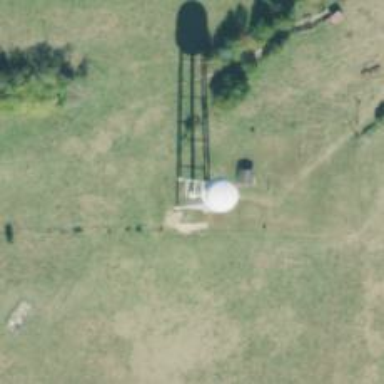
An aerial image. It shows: Water tower that is man-made.